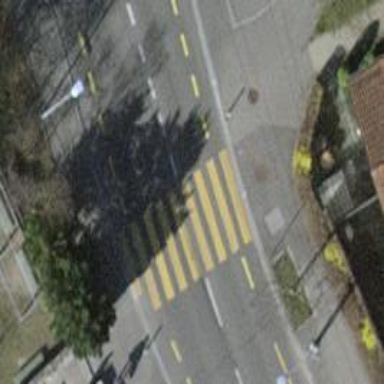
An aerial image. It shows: Uncontrolled zebra crossing on the road.